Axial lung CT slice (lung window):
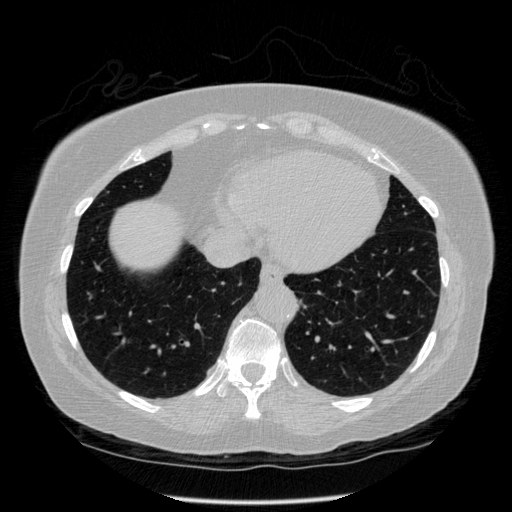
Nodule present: no